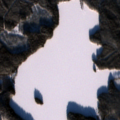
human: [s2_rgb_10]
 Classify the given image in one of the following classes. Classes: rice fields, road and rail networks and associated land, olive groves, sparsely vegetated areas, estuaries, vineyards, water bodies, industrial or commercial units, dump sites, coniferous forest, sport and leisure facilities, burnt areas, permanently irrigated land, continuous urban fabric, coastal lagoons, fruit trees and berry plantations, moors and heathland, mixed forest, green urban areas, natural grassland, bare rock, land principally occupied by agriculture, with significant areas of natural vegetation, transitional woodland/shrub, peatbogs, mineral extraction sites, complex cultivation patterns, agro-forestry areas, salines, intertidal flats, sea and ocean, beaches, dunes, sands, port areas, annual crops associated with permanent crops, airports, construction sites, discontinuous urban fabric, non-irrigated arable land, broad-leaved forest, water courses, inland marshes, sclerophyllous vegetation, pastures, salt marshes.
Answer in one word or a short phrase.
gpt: coniferous forest, mixed forest, water bodies